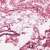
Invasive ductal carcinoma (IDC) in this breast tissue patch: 0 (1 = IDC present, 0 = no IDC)